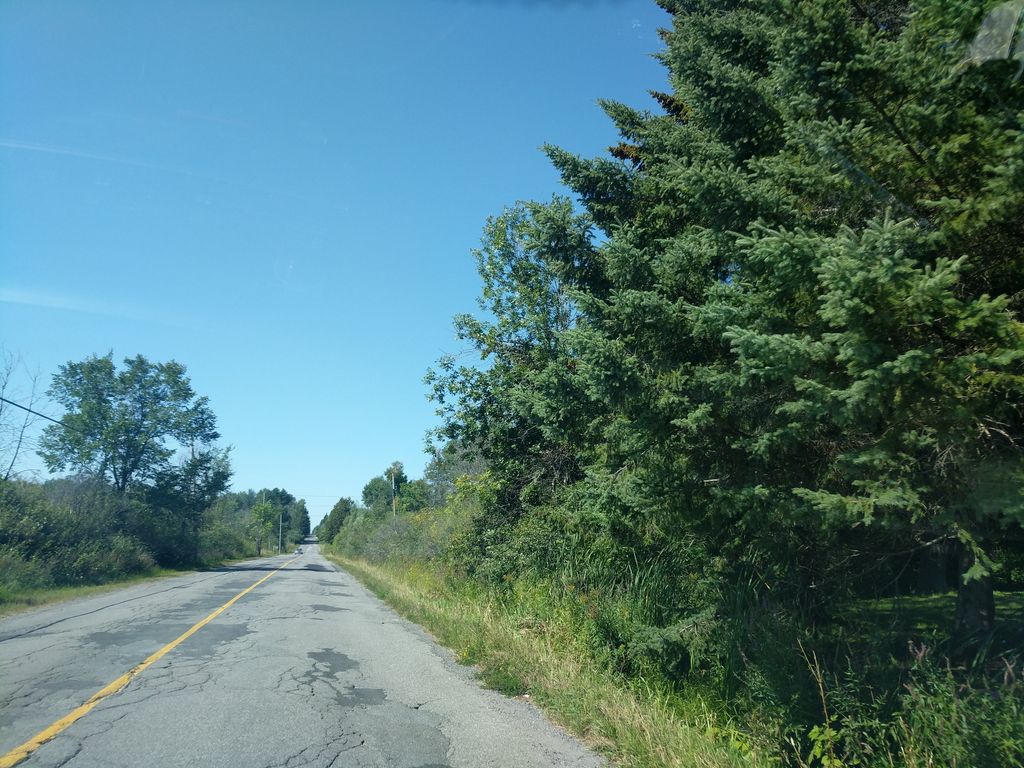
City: ottawa-gatineau